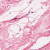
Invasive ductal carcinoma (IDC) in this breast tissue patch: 0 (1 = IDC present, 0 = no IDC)